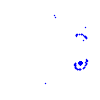
Particle: electron